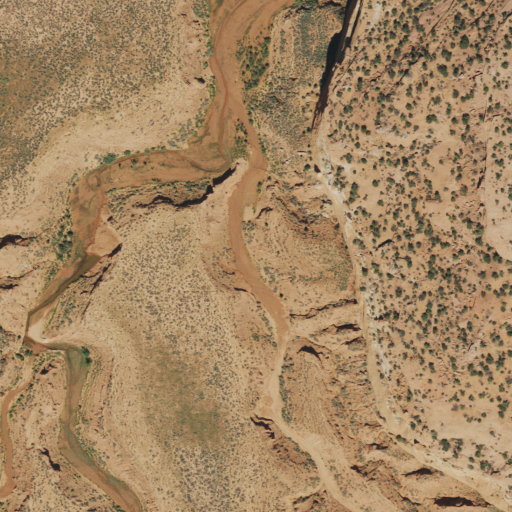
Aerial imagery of valley in Utah named Maverick Draw containing shrub and evergreen forest